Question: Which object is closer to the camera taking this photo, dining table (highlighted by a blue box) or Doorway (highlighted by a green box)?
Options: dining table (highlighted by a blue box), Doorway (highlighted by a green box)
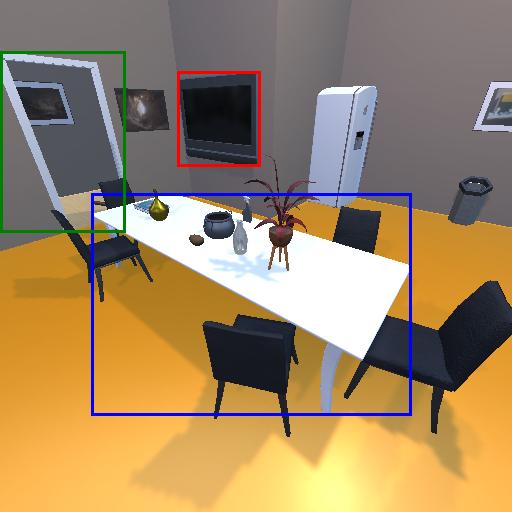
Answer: dining table (highlighted by a blue box)